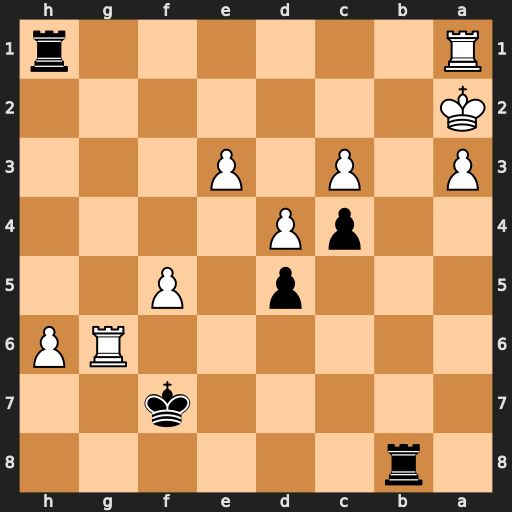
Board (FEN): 1r6/5k2/6RP/3p1P2/2pP4/P1P1P3/K7/R6r
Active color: b
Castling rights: -
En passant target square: -
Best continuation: Rh2+ Rg2 Rxg2#